Question: I cannot find or remember the name of this options control that pops up at the bottom of iOS apps:

Let me know.
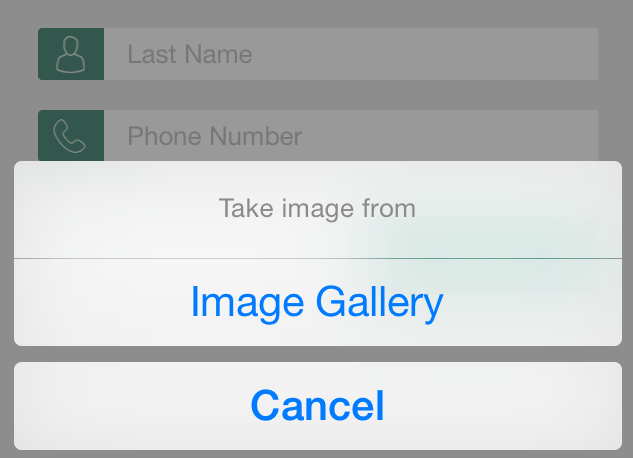
Answer: That is called an 'UIActionSheet'. <URL>